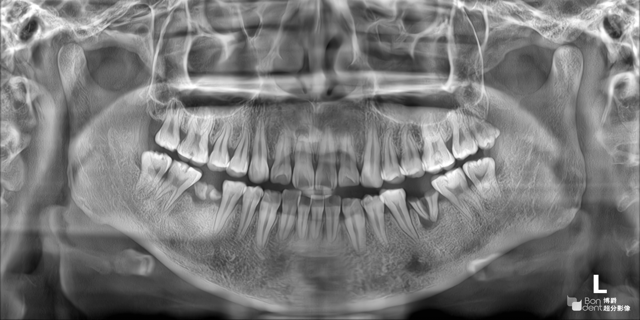
adult